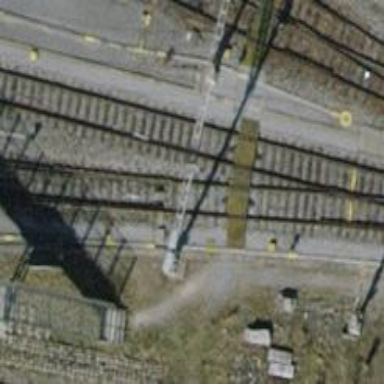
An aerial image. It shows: Rail yard with electrified rails and single track.